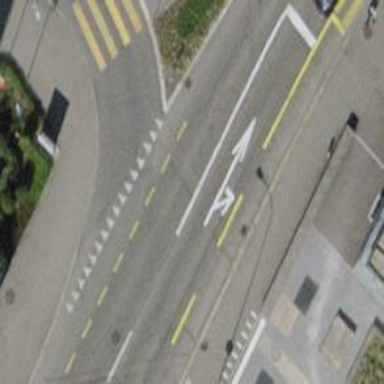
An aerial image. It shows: Tertiary road with asphalt surface. There is separate sidewalk on one side and cycle lane on the left.